Field crop: tomato
Growth stage: 2
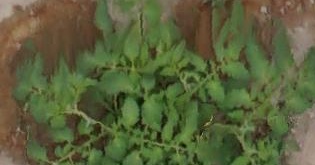
Species: tomato